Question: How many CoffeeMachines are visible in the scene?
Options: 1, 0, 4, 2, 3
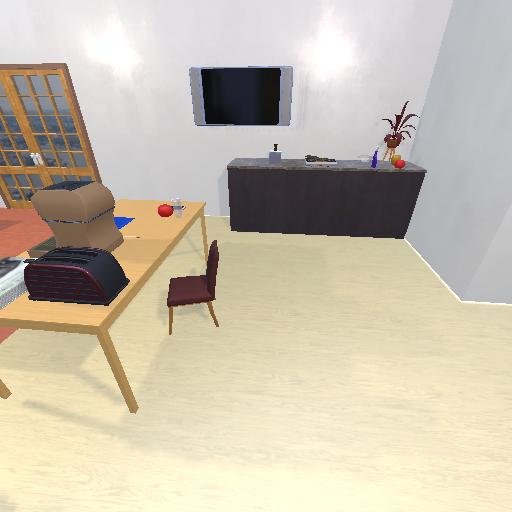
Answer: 1